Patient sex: M
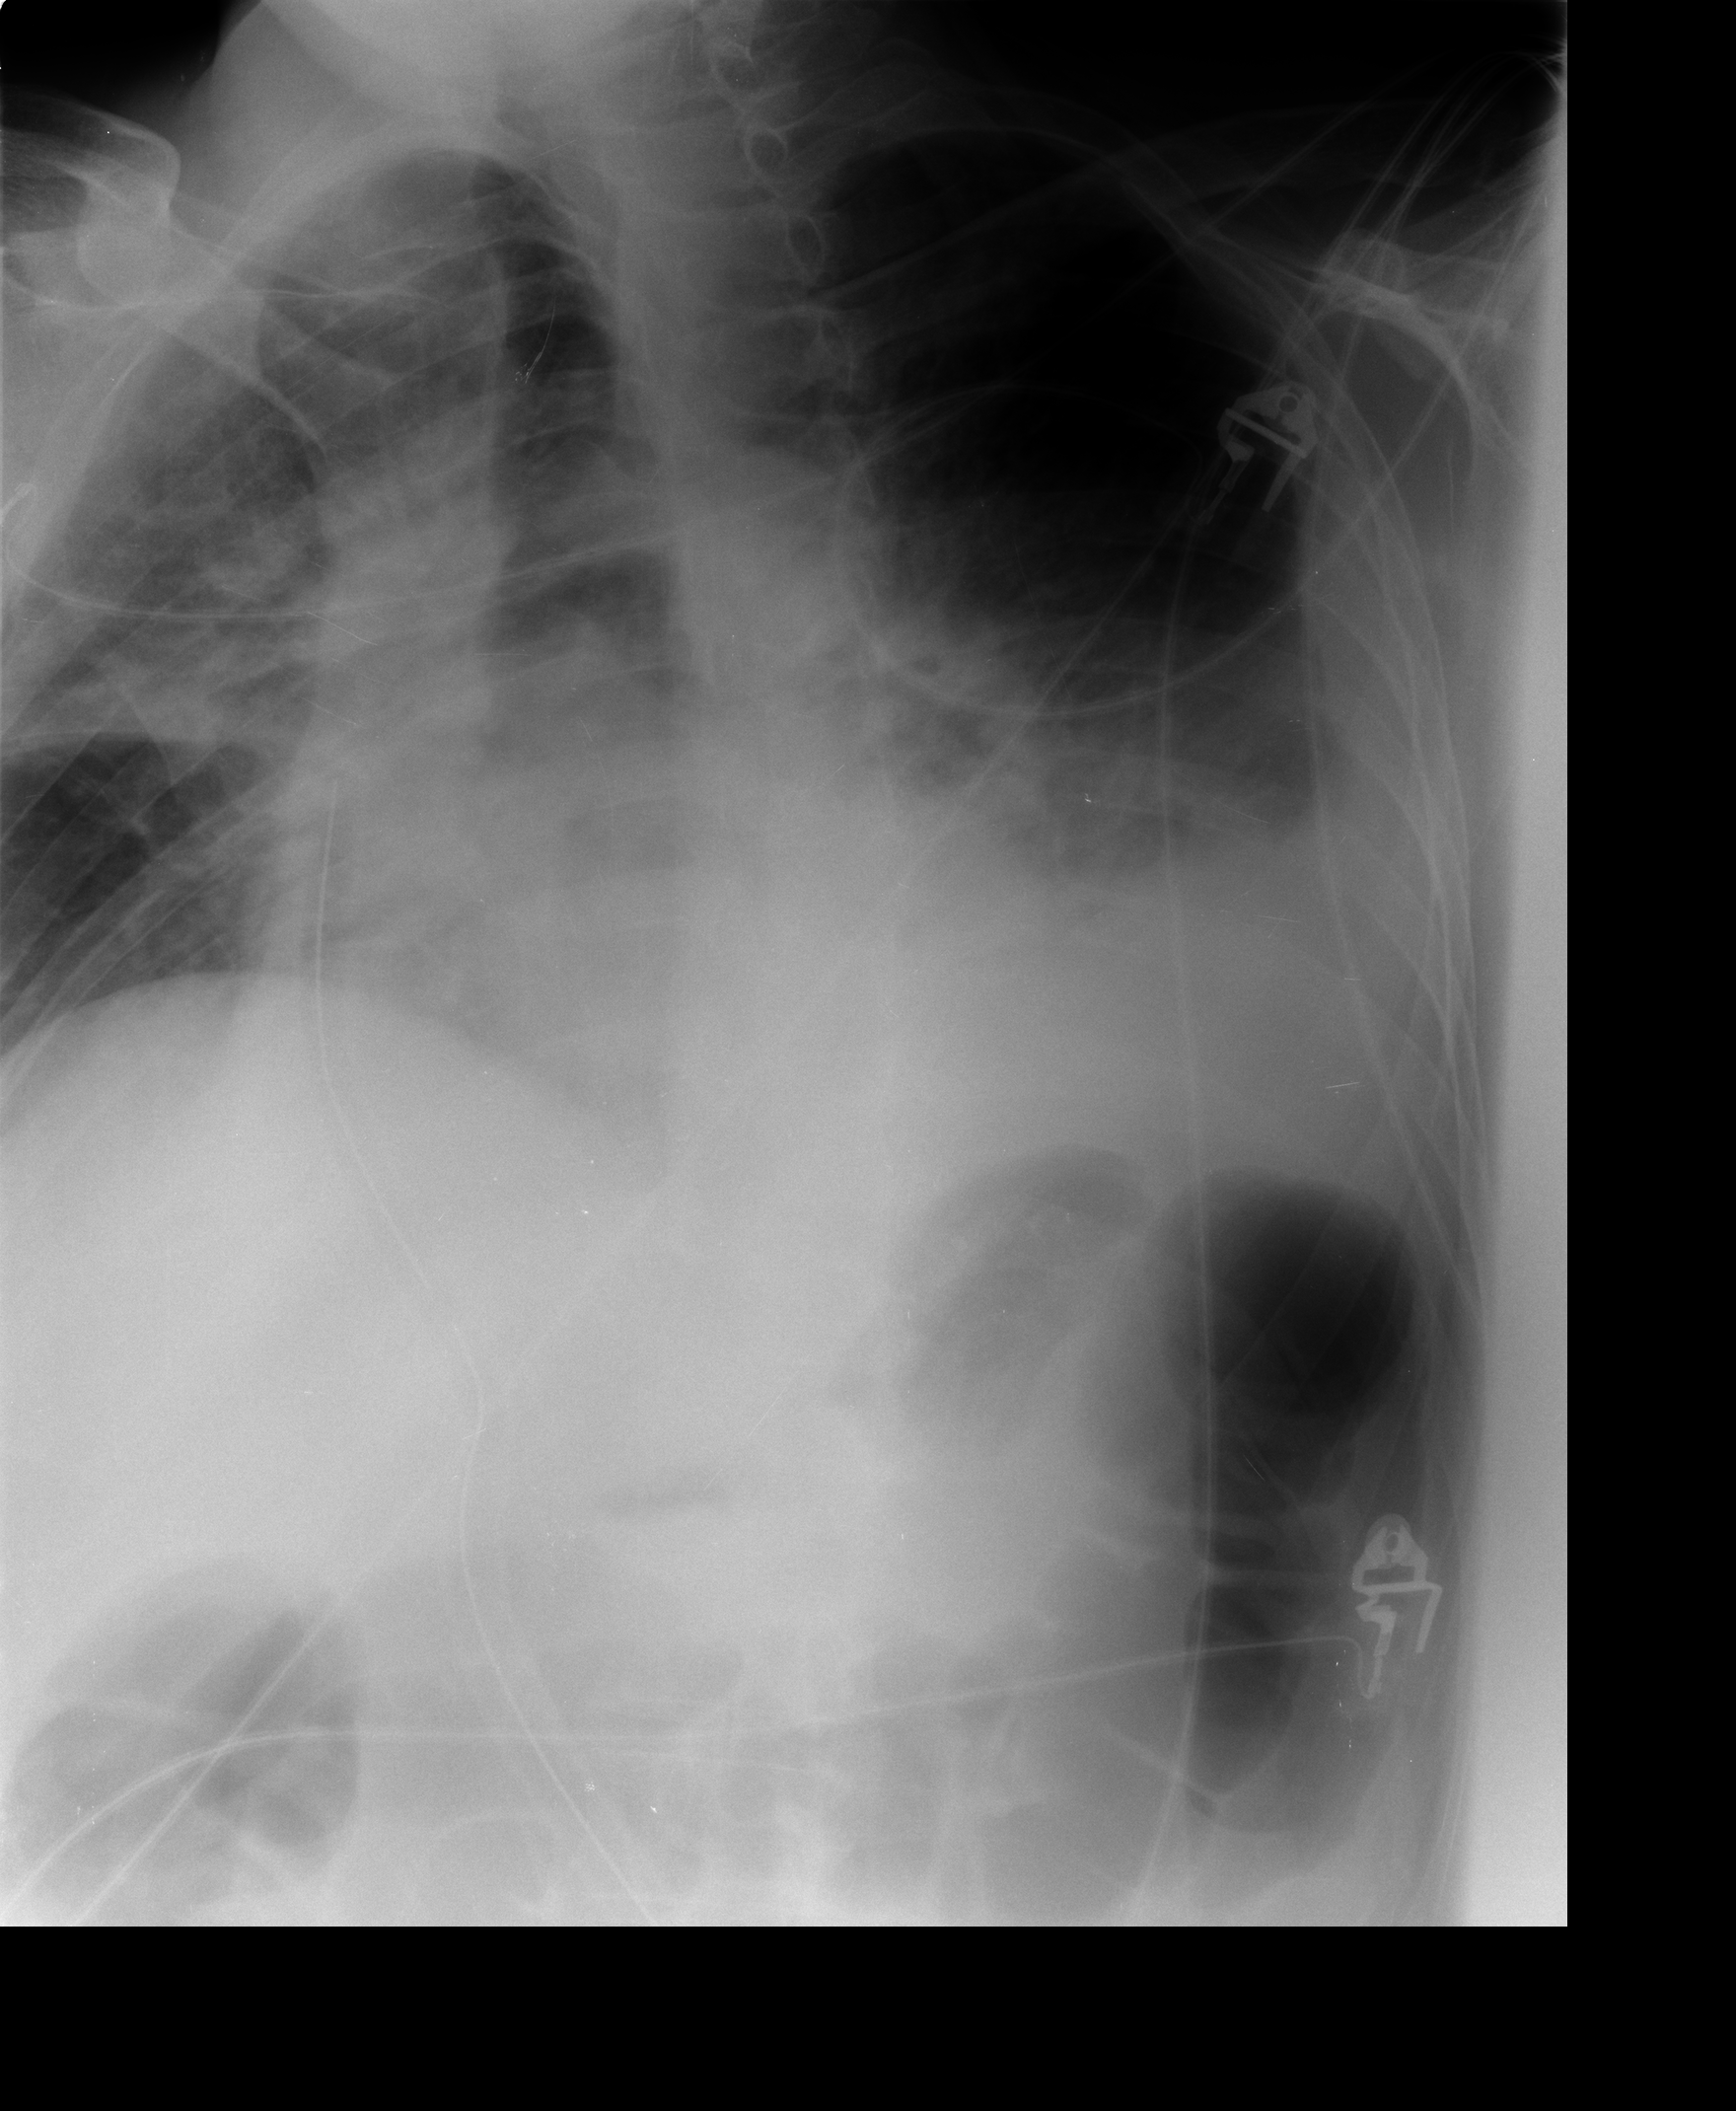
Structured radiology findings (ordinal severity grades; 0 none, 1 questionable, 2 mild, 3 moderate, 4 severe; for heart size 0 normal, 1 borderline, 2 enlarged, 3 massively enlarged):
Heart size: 0
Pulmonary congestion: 2
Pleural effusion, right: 1
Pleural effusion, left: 3
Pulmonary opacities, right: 2
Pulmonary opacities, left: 1
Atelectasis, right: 2
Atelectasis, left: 2